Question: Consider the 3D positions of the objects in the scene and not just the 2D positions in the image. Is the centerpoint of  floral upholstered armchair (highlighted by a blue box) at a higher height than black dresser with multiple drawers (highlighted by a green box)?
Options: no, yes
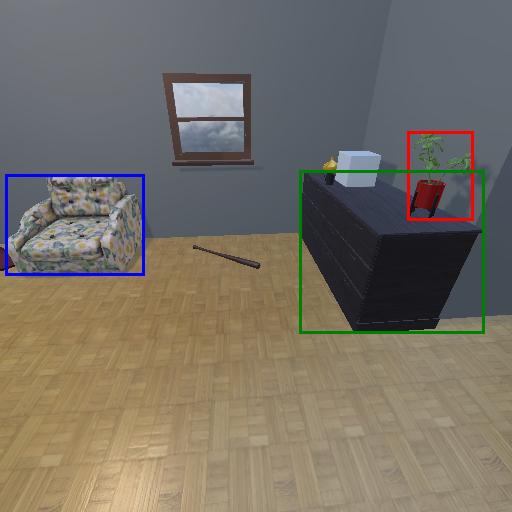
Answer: no